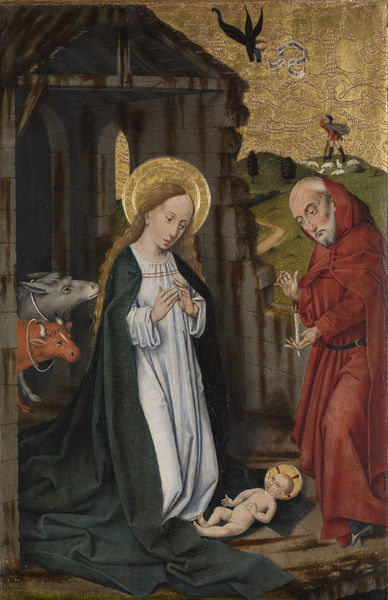
Titel: Anbetung des Kindes
Künstler: Friedrich (1425) Herlin
Standort: Karlsruhe
Institution: Staatliche Kunsthalle Karlsruhe
Schlagwörter: blue, priest, red, white, black, gold, green, robe, woman, angel, man, sky, tree, hill, mother, animals, dogs, eagle, wings, family, jesus, animal, cattle, cow, cows, candle, christ, kuh, baby, maria, joseph, mary, bible, father, son, flame, barn, halo, holy, jerusalem, donkey, infant, christmas, birth, esel, fuck, betlehem, bethlehem, manger, sandle, infant]